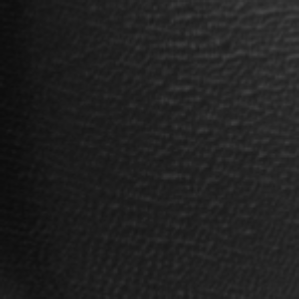
Label: frost